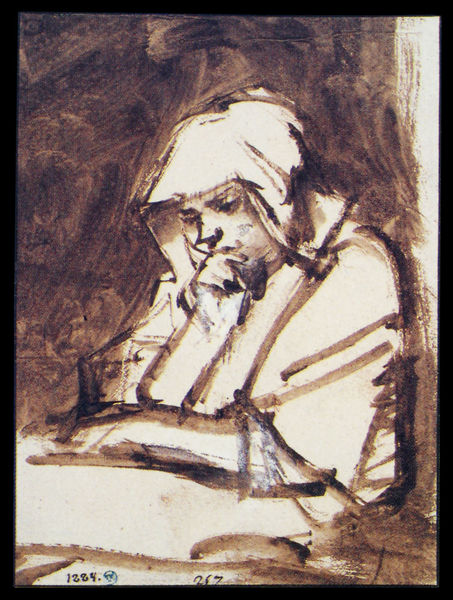
Titel: Hendrickje im Fenster
Künstler: Harmensz van Rijn Rembrandt
Institution: Stockholm, Nationalmuseum
Schlagwörter: dunkel, feder, gemälde, hand, weiß, sitzen, braun, frau, mund, nase, schwarz, skizze, tisch, zeichnung, malerei, arme, augen, gesicht, mensch, ärmel, porträt, schauen, öl, dunkelheit, kutte, mantel, sitzend, papier, studie, farbe, sepia, duktus, kopftuch, lesen, nachdenklich, nachdenken, jahreszahl, tusche, buch, denken, nonne, beten, gebet, pinsel, versunken, nummerierung, kontemplation, sinnend, kapuze, hinterrund, 1550